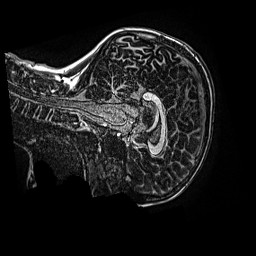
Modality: MP2RAGE
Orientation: sagittal
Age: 12
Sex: male
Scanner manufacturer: siemens
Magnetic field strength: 3 T
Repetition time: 4 s
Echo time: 0.00299 s